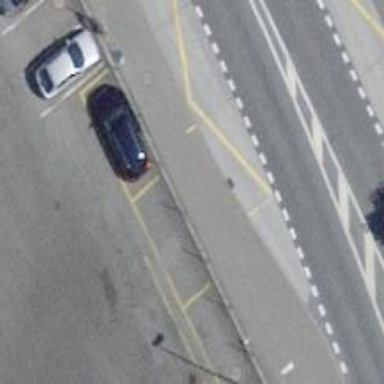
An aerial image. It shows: Asphalt road leading to bus stop with platform for public transport.